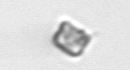
Label: Bacillariophyceae_morphotype1